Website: home-depot
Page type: account-dashboard
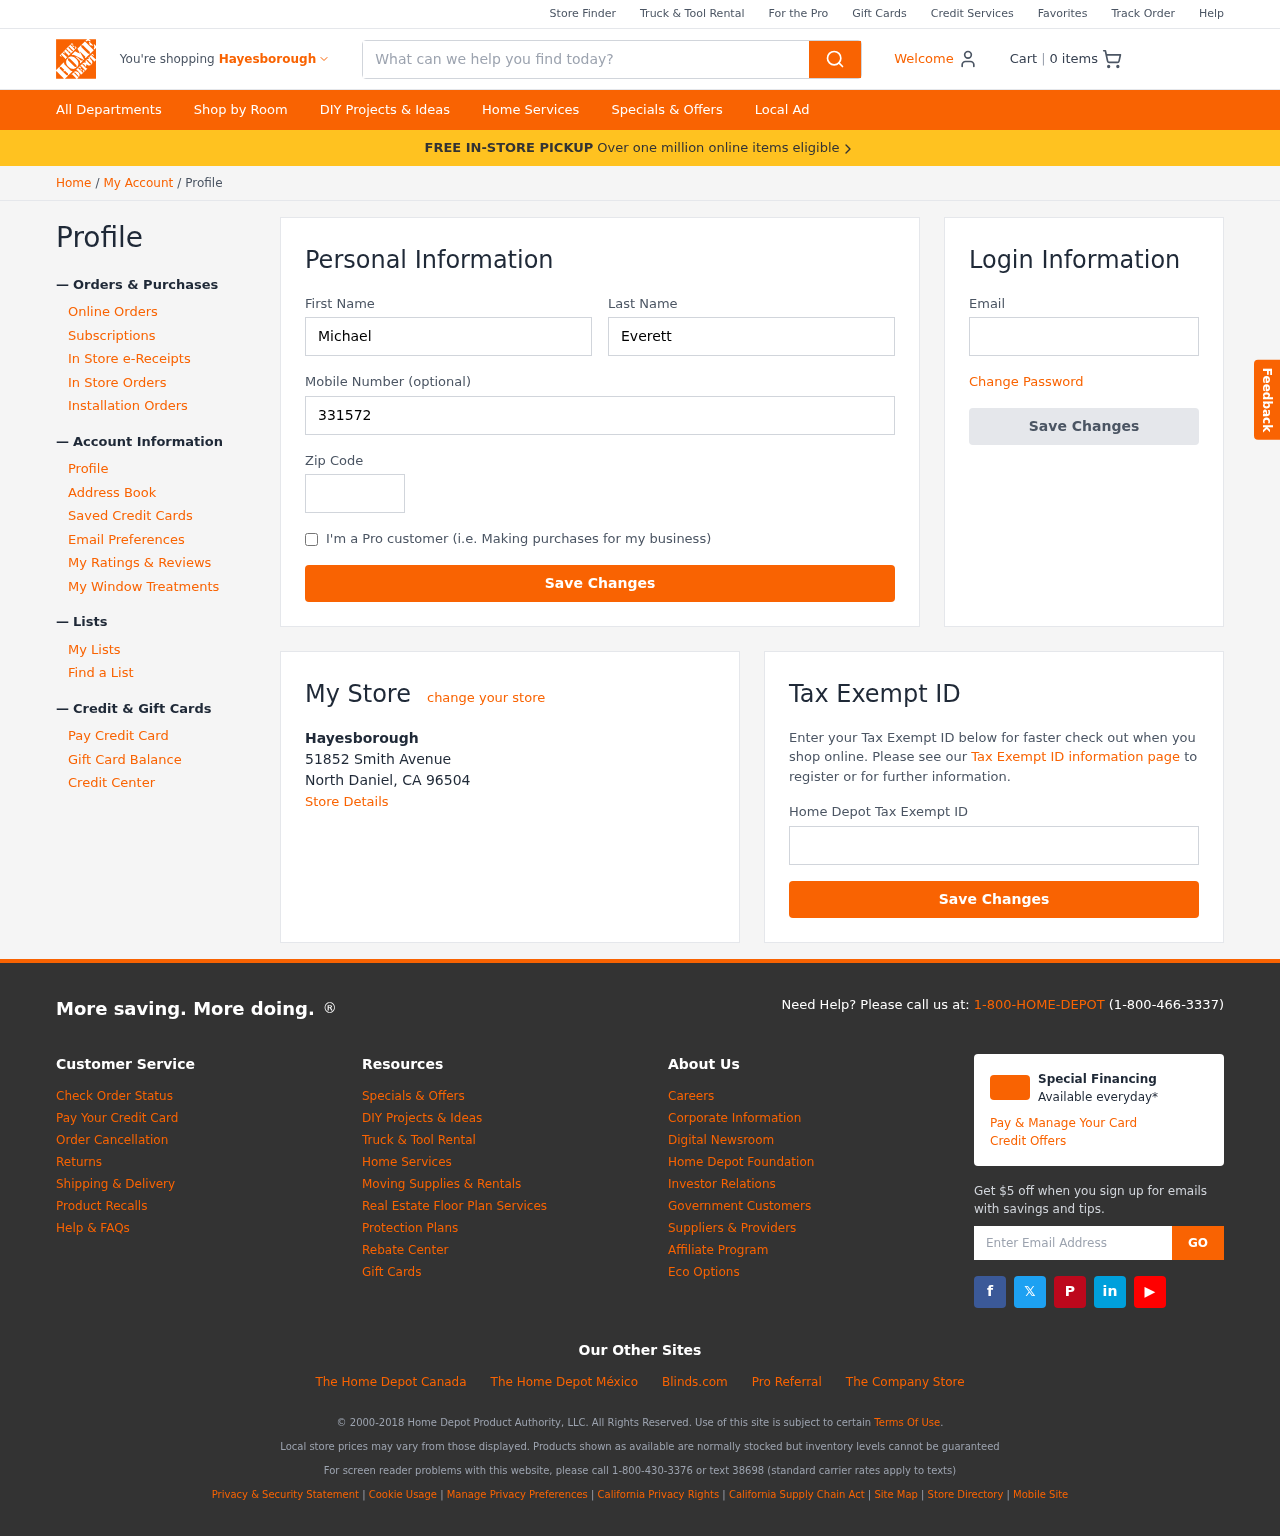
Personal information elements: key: PII_CITY
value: Hayesborough
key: PII_EMAIL
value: meverett@hotmail.com
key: PII_FIRSTNAME
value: Michael
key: PII_LASTNAME
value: Everett
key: PII_LOCATION1_CITY_STATE_ZIP
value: North Daniel, CA 96504
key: PII_LOCATION1_NAME
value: Hayesborough
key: PII_LOCATION1_STREET
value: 51852 Smith Avenue
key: PII_PHONE
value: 3315721308
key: PII_POSTCODE
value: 42852
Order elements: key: ORDER_NUM_ITEMS
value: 0
Search elements: key: HEADER_SEARCH
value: What can we help you find today?